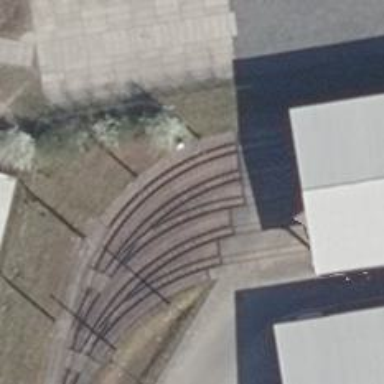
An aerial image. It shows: Tram railway.